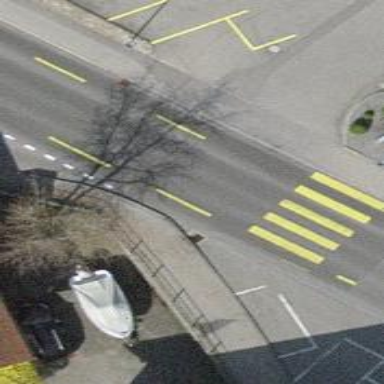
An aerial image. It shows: Secondary road with dedicated cycle lane.